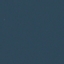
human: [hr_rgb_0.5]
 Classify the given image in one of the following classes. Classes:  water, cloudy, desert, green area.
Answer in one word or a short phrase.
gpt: water